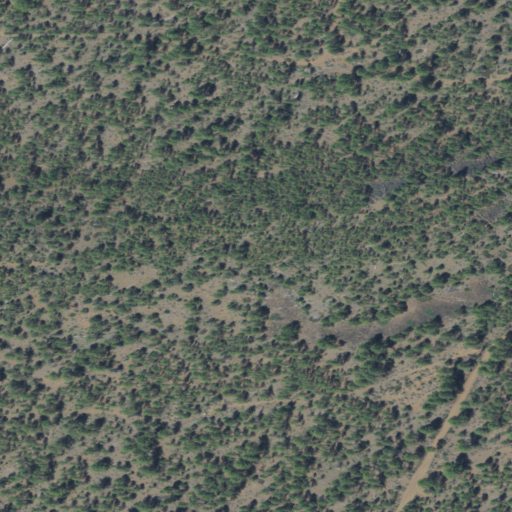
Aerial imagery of cape in Oregon named Cougar Rock containing evergreen forest and shrub